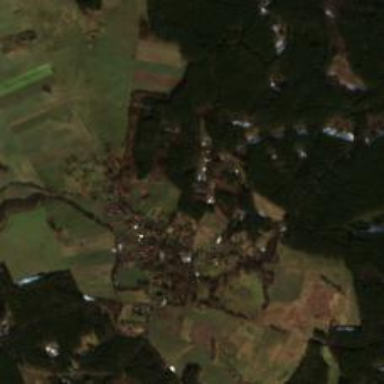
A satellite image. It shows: Village area.